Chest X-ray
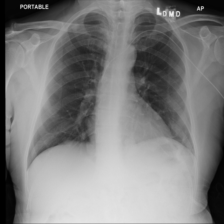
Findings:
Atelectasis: negative
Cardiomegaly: negative
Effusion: negative
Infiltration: negative
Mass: negative
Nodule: negative
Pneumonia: negative
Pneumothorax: negative
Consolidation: negative
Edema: negative
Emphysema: negative
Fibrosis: negative
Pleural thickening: negative
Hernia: negative